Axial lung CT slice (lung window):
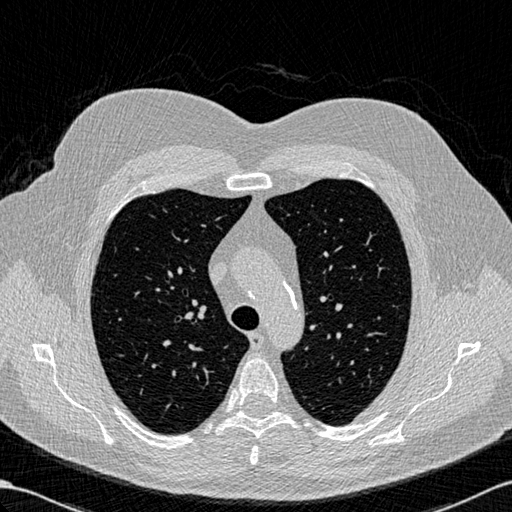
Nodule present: no